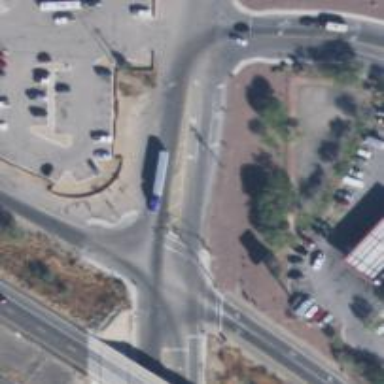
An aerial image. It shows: Marked crossing on footway.